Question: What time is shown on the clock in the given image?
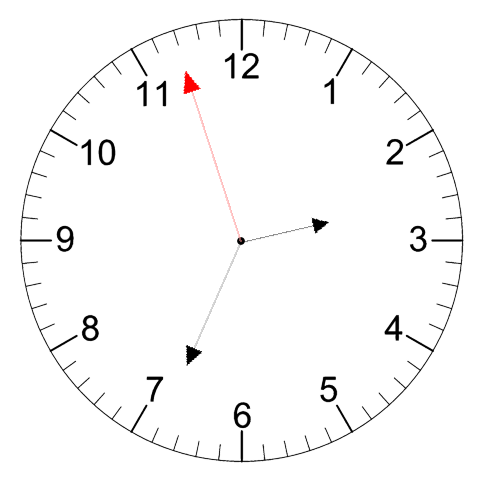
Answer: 02:33:57